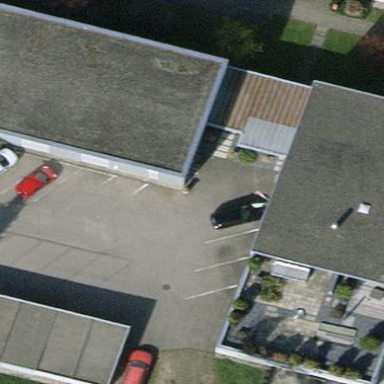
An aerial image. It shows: Industrial building.